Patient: sex M, age 61
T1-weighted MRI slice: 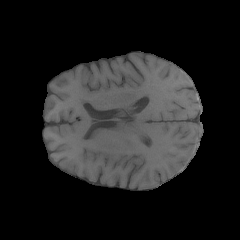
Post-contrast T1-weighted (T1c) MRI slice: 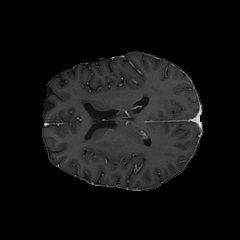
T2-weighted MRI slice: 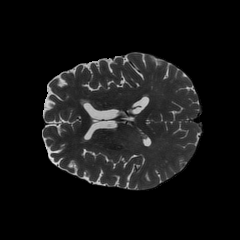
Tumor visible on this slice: yes
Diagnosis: Glioblastoma, IDH-wildtype
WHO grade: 4